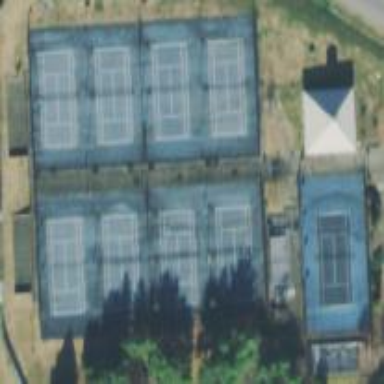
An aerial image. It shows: Sports centre dedicated to tennis.